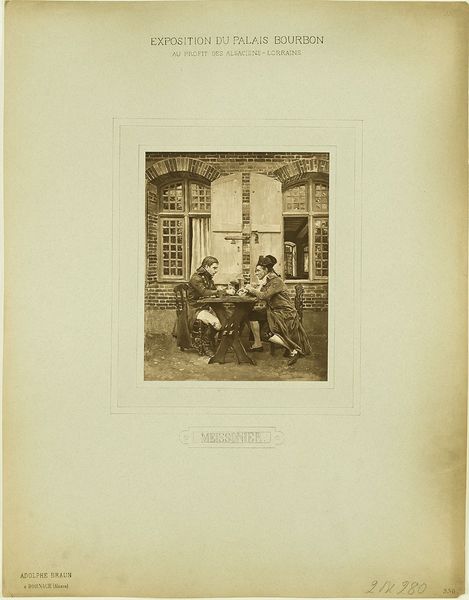
Titel: Exposition du Palais Bourbon au Profit des Alsaciens-Lorrains - Meissonier
Künstler: Adolphe Braun
Standort: Hamburg
Institution: Museum für Kunst und Gewerbe Hamburg
Schlagwörter: fenster, malerei, genre, foto, fotografie, photographie, soldat, photo, karton, lichtbild, bildwerke, angewandte und bildende kunst, hessische systematik, pigmentdruck, reproduktionsfotografie, kunstreproduktion, reproduktionsphotographie, soldatenleben, kartenspiele, kohledruck